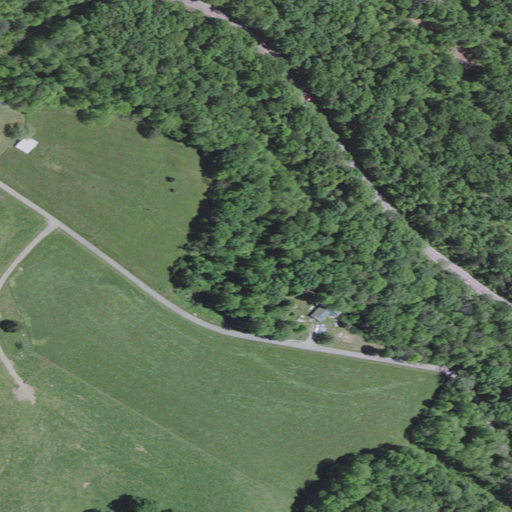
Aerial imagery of ridge(s) in Kentucky named Rockcastle Springs Ridge containing pasture, mixed forest, open development, deciduous forest, and low intensity development